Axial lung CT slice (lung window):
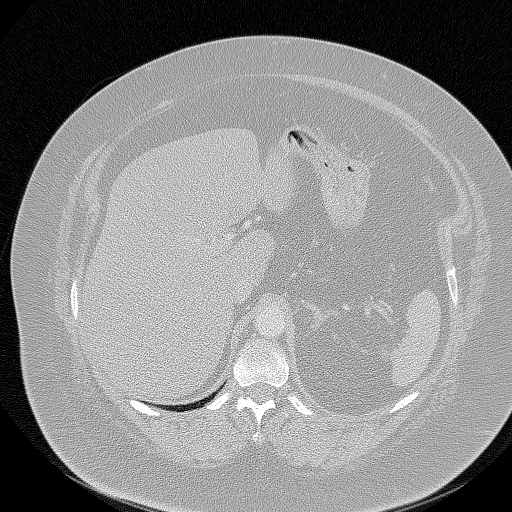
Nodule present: no